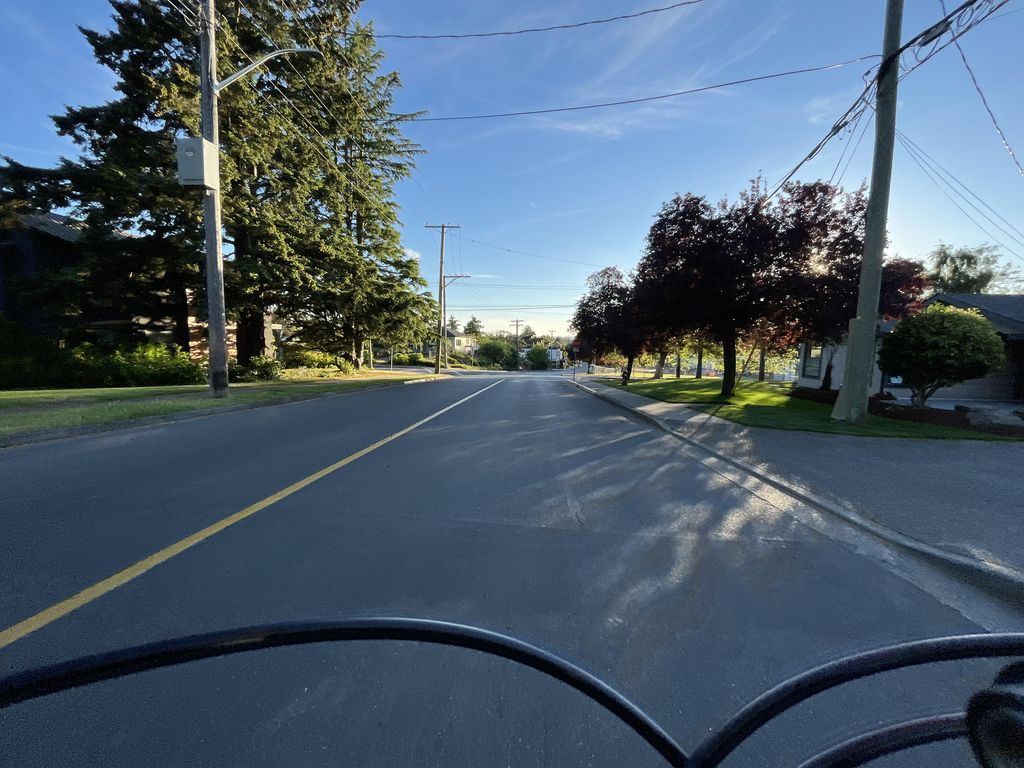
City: victoria